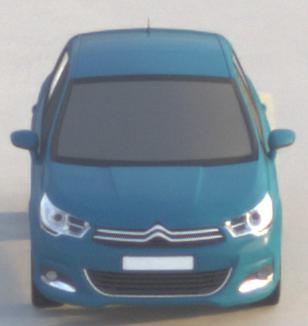
Make: Citroen
Model: C4 VTi 95
Detailed model: C4 (II)
Model produced from: 2012/08
Model produced until: 2013/06
Doors: 5
Color: blue
Road condition: dry road
Daytime: sunrise or sunset
Contrast: low contrast